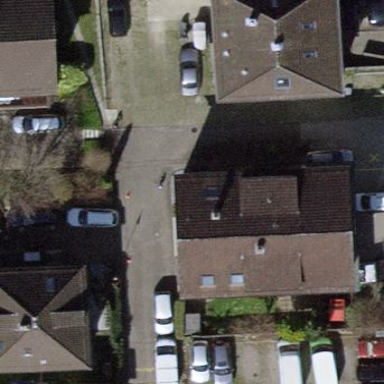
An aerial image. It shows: Building with pitched roof.